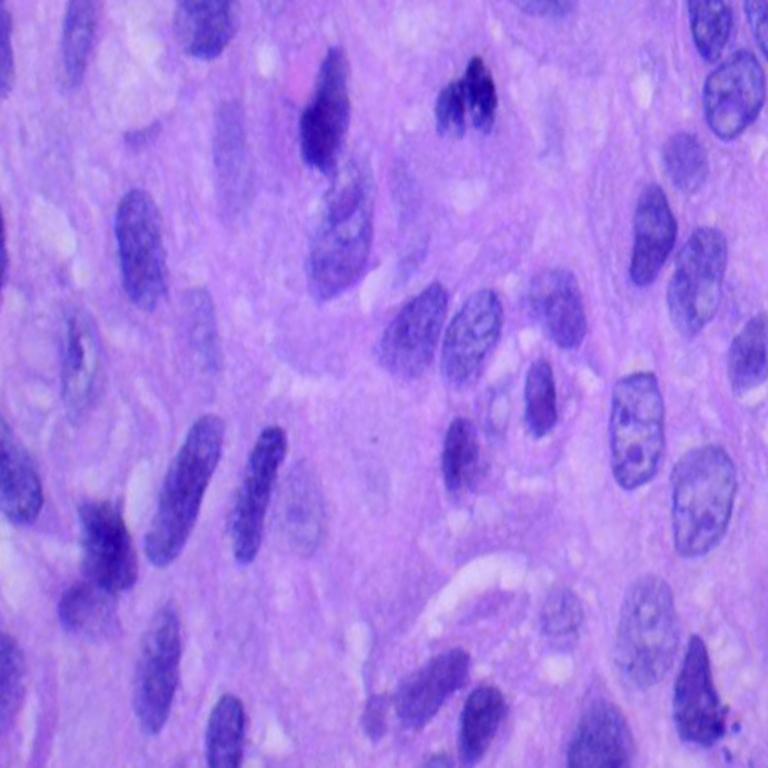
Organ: lung
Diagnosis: squamous carcinomas